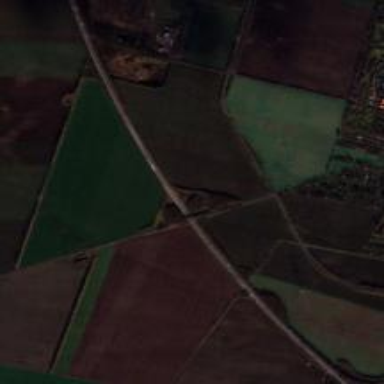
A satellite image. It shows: Motorway junction.